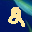
Label: 2